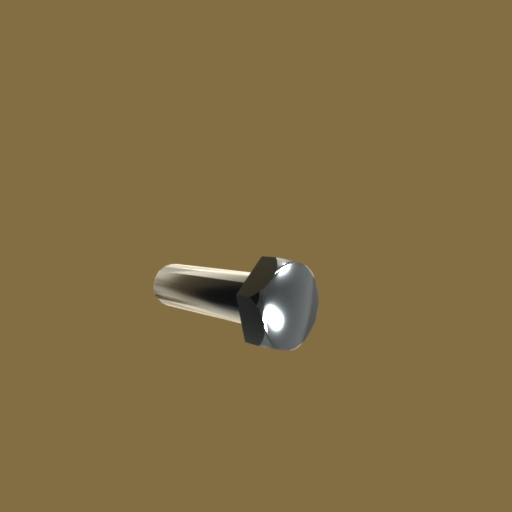
Label: bolt